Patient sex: M
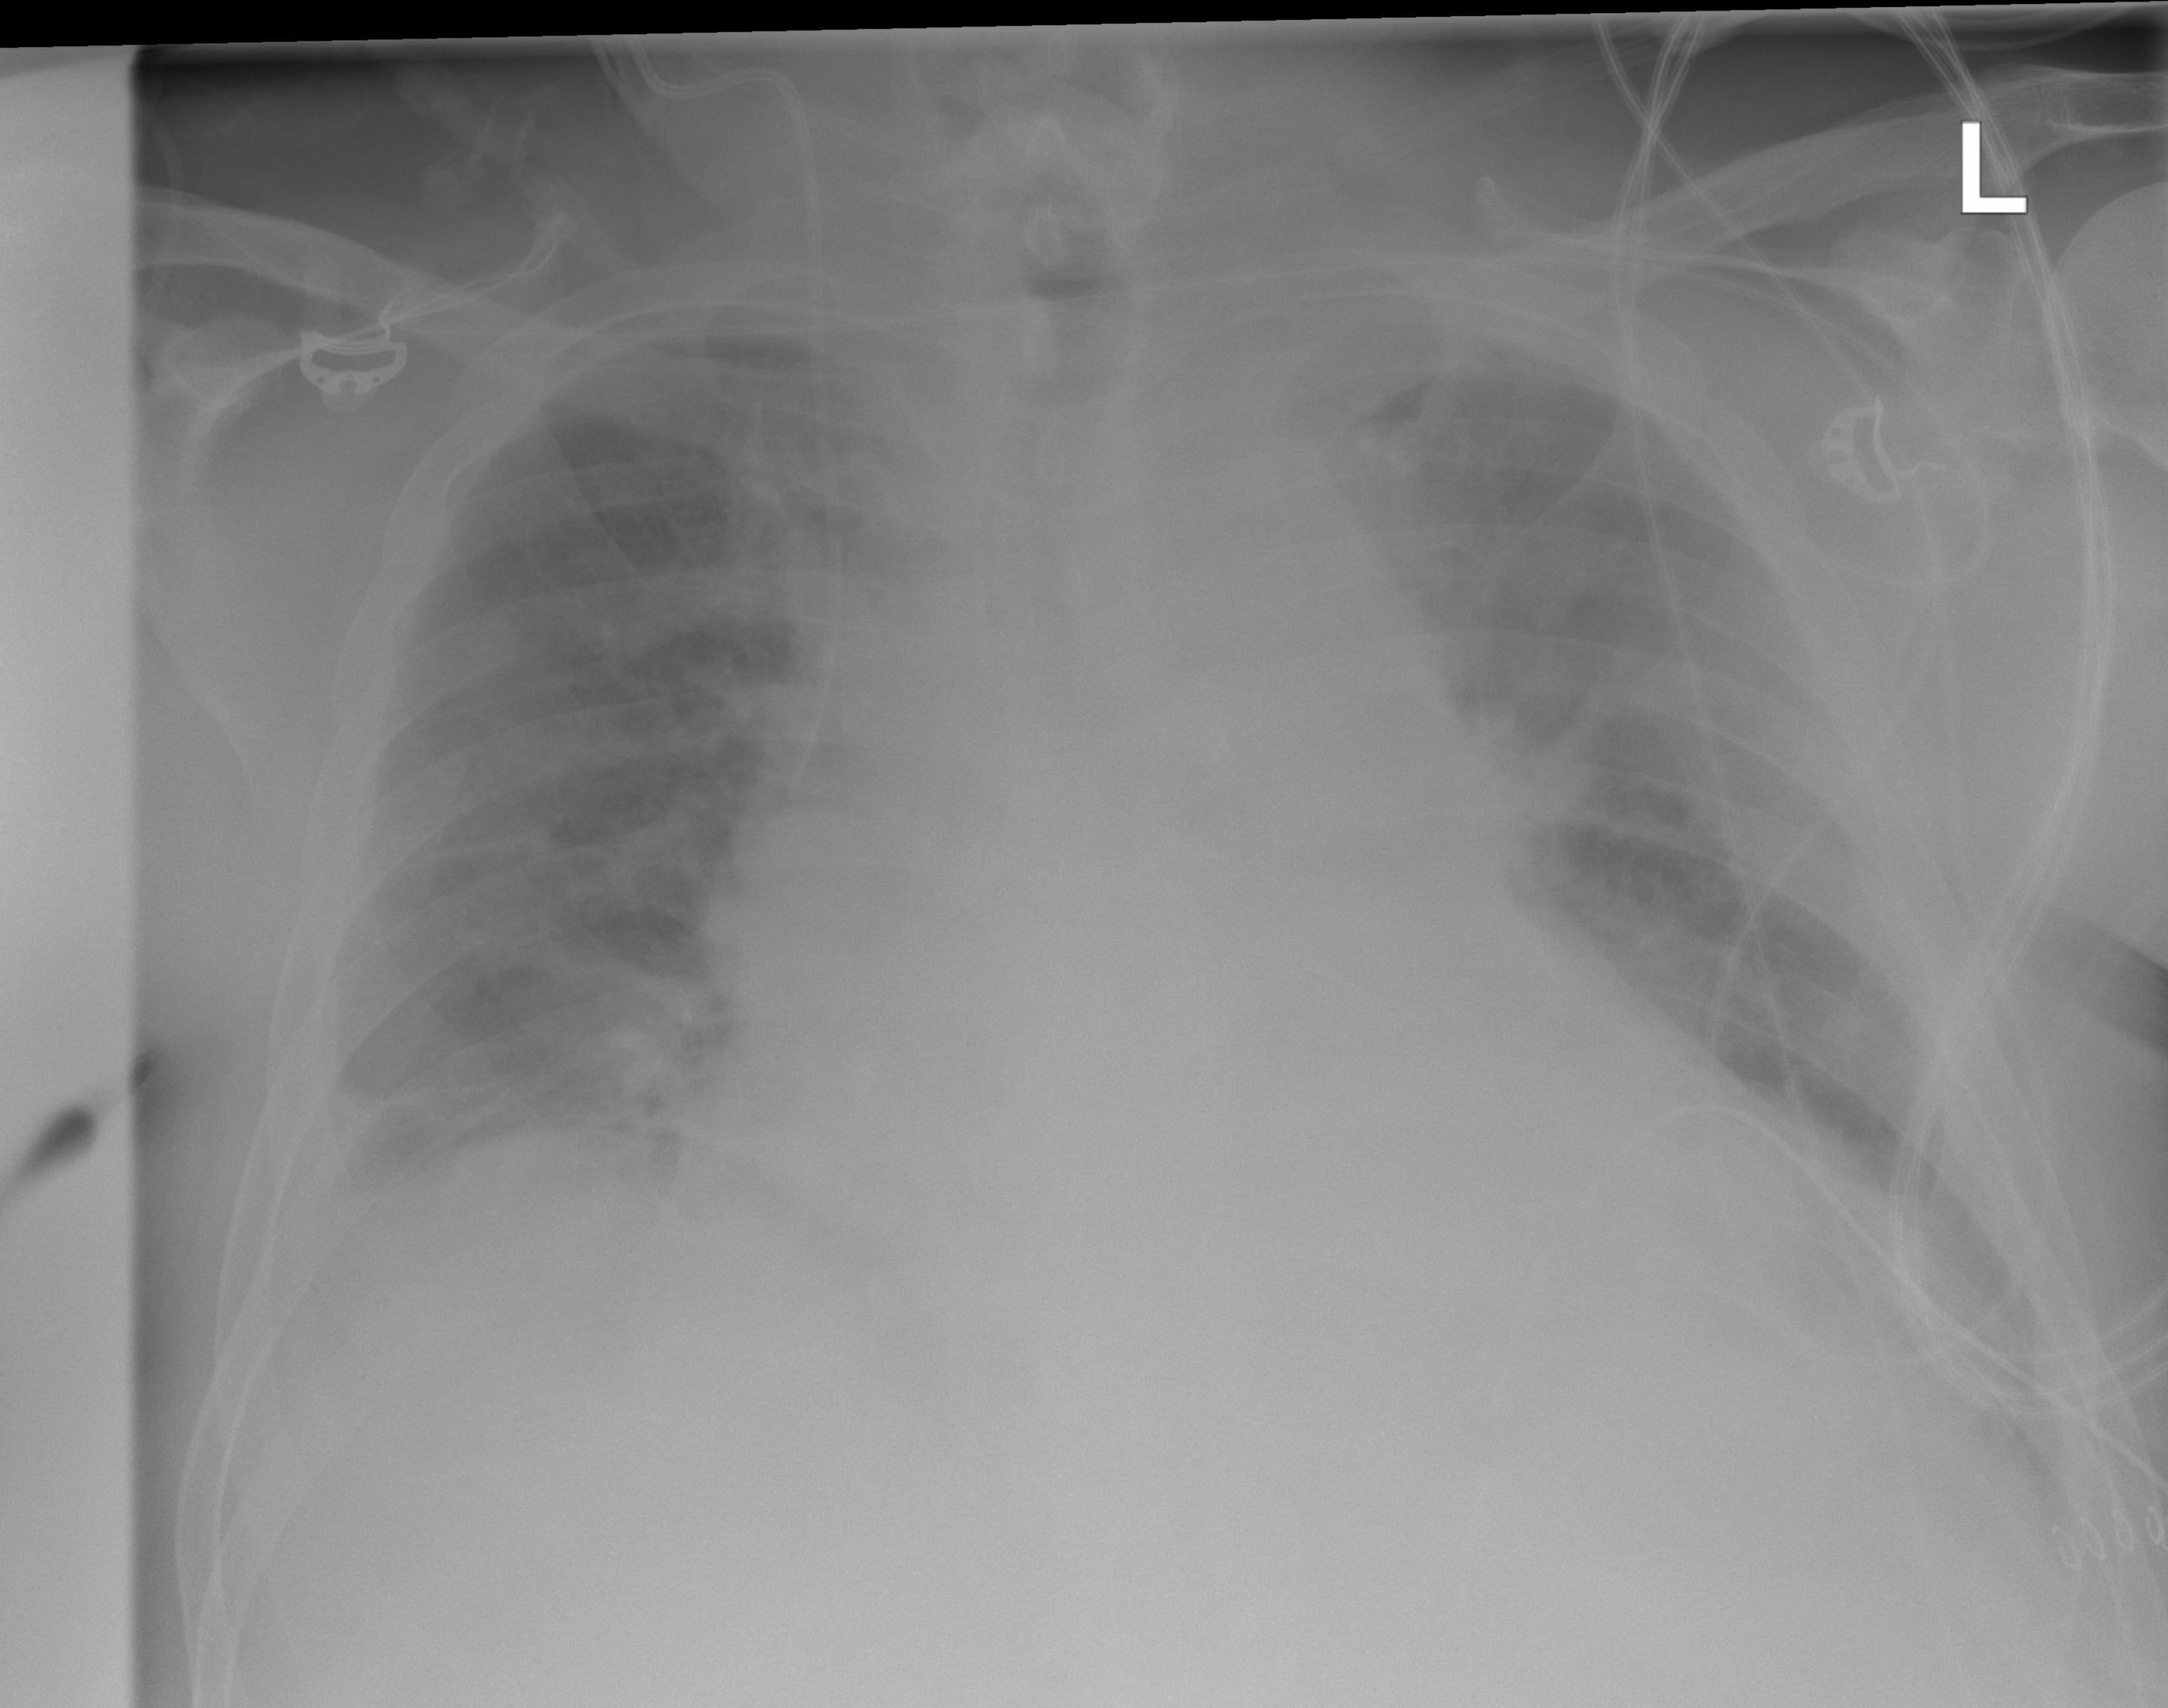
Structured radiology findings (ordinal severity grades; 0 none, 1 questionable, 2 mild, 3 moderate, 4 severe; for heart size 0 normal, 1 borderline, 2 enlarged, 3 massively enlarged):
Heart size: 3
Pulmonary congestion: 2
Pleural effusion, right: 2
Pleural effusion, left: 2
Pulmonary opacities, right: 0
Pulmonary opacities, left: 0
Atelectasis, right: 2
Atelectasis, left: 2